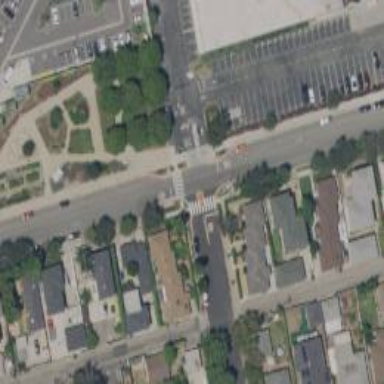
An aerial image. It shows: Marked footway crossing with zebra markings.